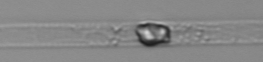
Label: Dactyliosolen_blavyanus